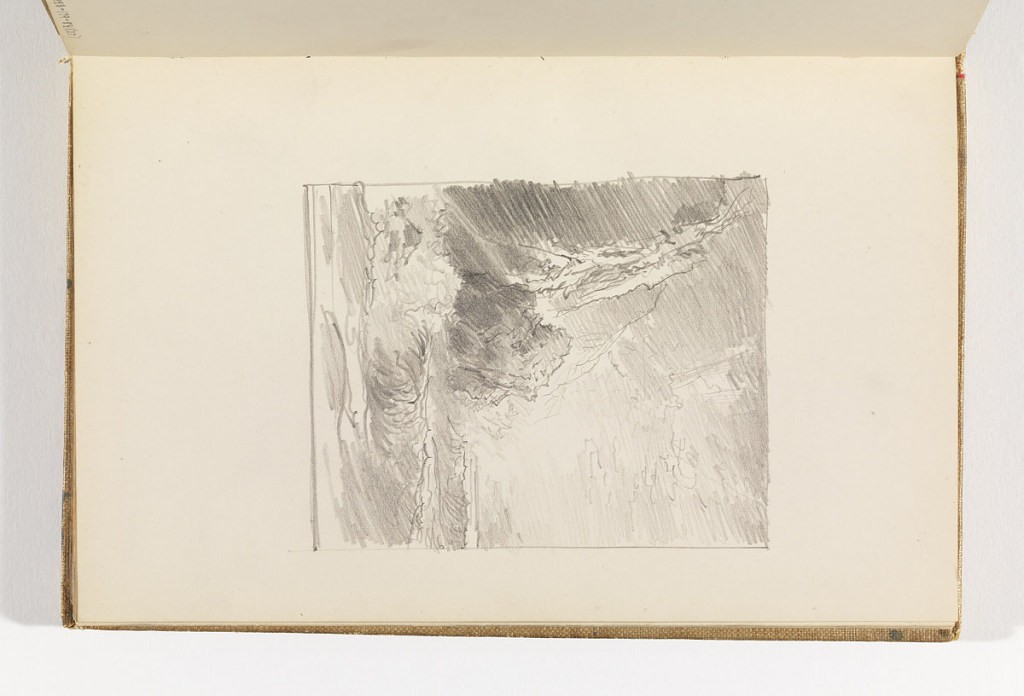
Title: Quick Sketch of Waves Breaking on Beach and Near Cliffs
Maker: William Trost Richards, American, 1833–1905
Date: after 1878
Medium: Graphite on cream wove paper
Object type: Sketchbook folio
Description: Rough ocean crashing against two cliffs in left middleground and background.